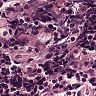
Metastatic tissue present: no